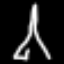
Label: The Eiffel Tower